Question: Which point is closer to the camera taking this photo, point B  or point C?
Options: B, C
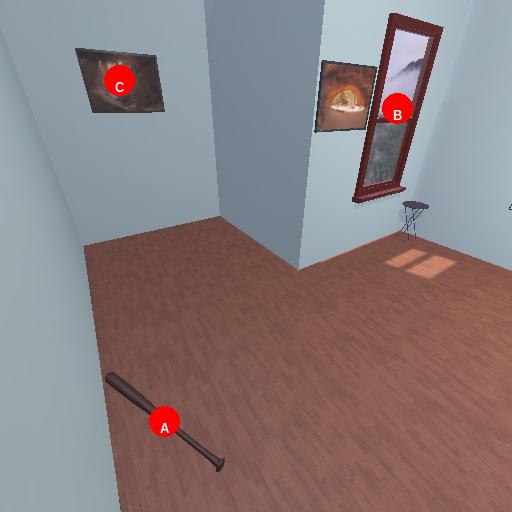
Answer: B